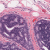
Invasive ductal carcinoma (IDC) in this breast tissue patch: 0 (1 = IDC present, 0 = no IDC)